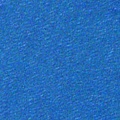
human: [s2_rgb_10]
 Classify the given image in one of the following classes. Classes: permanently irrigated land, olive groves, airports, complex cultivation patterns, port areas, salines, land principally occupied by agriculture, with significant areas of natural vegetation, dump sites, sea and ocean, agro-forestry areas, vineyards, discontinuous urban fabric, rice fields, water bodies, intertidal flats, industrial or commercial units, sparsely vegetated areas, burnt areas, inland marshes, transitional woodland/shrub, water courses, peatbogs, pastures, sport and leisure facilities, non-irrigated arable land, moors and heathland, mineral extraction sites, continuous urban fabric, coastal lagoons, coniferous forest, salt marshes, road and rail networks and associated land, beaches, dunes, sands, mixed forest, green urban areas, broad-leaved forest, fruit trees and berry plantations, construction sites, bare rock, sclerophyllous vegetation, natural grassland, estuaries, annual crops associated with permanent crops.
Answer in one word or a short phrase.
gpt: sea and ocean